Question: I'm using Google maps, with Drawning Manager
'''
var latlng = new google.maps.LatLng(41.<PHONE>, 44.<PHONE>);
var mapOptions = {
zoom: 8,
center: latlng,
disableDoubleClickZoom: true
}
bounds = new google.maps.LatLngBounds();
map = new google.maps.Map(document.getElementById('map-canvas'), mapOptions);
//Define a symbol using SVG path notation, with an opacity of 1.
var lineSymbol = {
path: 'M 0,-1 0,1',
strokeOpacity: 1,
scale: 4
};
drawingManager = new google.maps.drawing.DrawingManager({
drawingControl: true,
drawingControlOptions: {
position: google.maps.ControlPosition.TOP_CENTER,
drawingModes: [
google.maps.drawing.OverlayType.MARKER,
google.maps.drawing.OverlayType.POLYLINE
]
},
markerOptions: {
icon: $imgFolderFullPath + '/' + $('#TourObjectType').val() + '.png',
draggable: true
},
polylineOptions: {
strokeColor: $("#LineType").val()
}
});
drawingManager.setMap(map);
'''
The problem is when map renders some element that has visibility hidden and z-index 107 which overflows half of the map and i cant insert, edit, move, poly lines and markers in that part

DOM structure of the problematic part looks like this :
'''
<div style="transform: translateZ(0px); position: absolute; left: 0px; top: 0px; z-index: 107; width: 100%;">
<div style="cursor: default; width: 53px; height: 191px; visibility: hidden;">...</div>
</div>
'''
and also when i comment visibility hidden in the code snippet above, there is something like white comment box with star shown on the map
i what to know what causes the problem
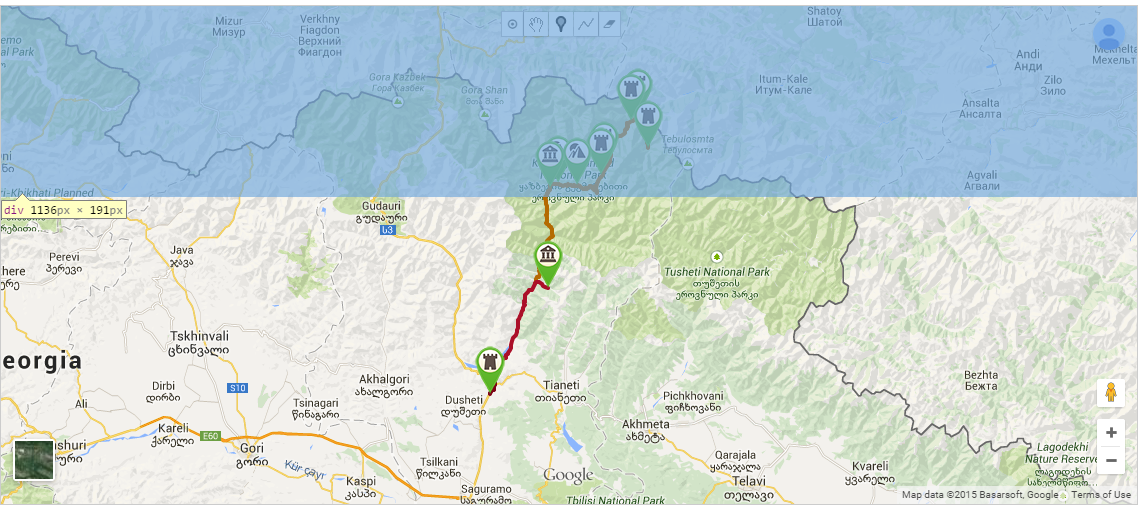
Answer: This happens when the 'signed_in=true' is used.
: <URL>
I added a link to this post in the bug report for reference. Hope Google will fix that very soon.